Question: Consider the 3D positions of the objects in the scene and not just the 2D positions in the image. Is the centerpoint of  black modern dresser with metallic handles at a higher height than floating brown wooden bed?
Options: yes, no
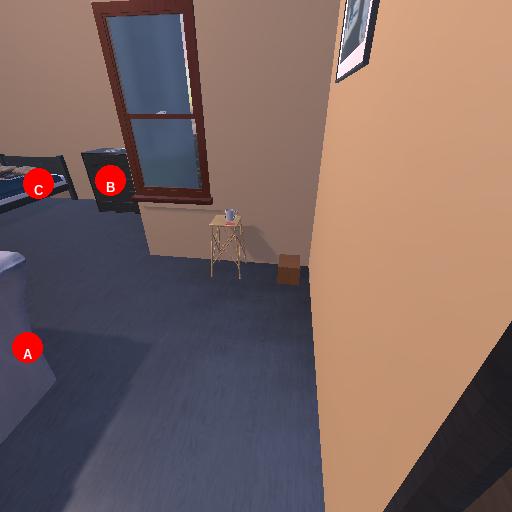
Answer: yes